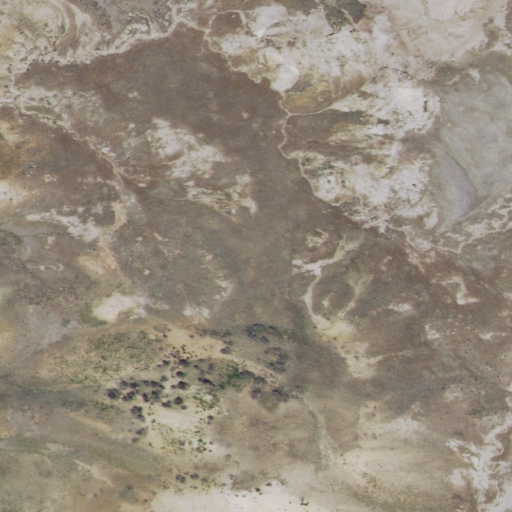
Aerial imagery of depression(s) in Idaho named Coal Mine Basin containing grassland and shrub